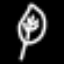
Label: leaf